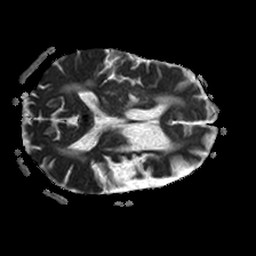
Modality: ADC
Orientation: axial
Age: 74
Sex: male
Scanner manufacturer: philips
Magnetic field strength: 1.5 T
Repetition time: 3.403 s
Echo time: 0.06922 s